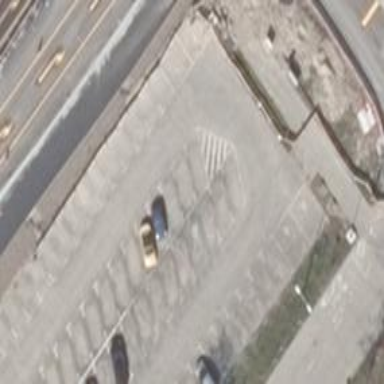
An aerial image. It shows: Taxi stand.